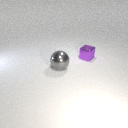
small purple metal cube to the right of large gray metal sphere